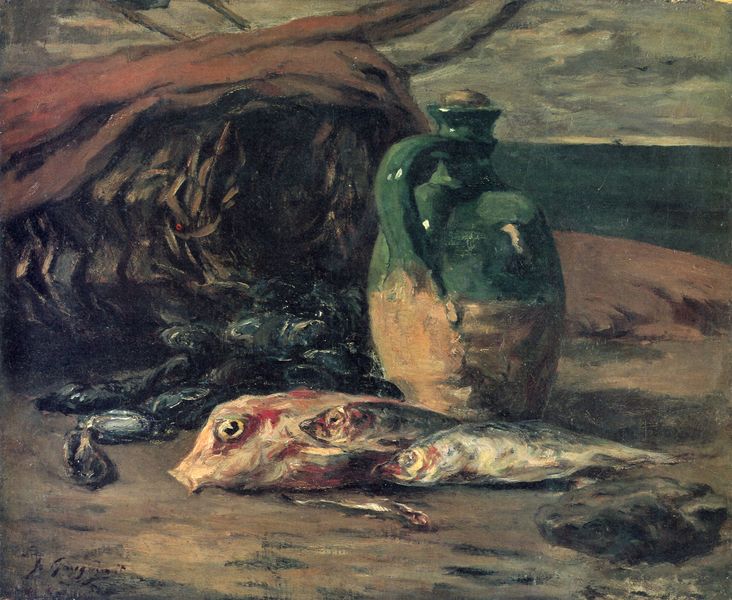
Titel: Stilleben mit Fischen
Künstler: Paul Gauguin
Standort: Göteborg
Institution: Göteborgs Konstmuseum
Schlagwörter: baum, blau, dunkel, felsen, gemälde, himmel, meer, schatten, umhang, wasser, weiß, wolken, cezanne, gelb, grün, impressionismus, landschaft, ocker, sand, see, ufer, braun, bunt, frankreich, grau, hell, licht, schwarz, tisch, rot, tier, tiere, tuch, wolke, beige, malerei, flasche, arm, augen, silber, stehen, stein, steine, tod, tot, holland, signatur, öl, baumstamm, erde, horizont, spiegelung, stamm, vögel, weite, pastos, boden, land, auge, realismus, reich, stoff, decke, drei, rosa, boot, sack, schuppen, henkel, kanne, keramik, krug, stilleben, stillleben, ton, küste, schiff, segel, strand, liegen, düster, fischer, netze, fels, lila, sonnenuntergang, violett, van gogh, ölgemälde, brandung, seile, essen, wein, duktus, monet, glanz, korb, glänzend, stopfen, ozean, fleisch, memento mori, blut, geflecht, gefäss, seil, pinselduktus, karaffe, fisch, verwesung, maul, geruch, hunger, reichtum, muschel, steingut, ausnehmen, fischerei, fang, austern, muscheln, armut, stier, korken, weinflasche, glasiert, glasur, netz, verschluss, reuse, tonkrug, fische, auster, vase, kiemen, gerippe, spachtel, fischfang, manet, rembrand, abstrackt, kadaver, gestank, spatel, blutig, frutti di mare, hering, poisson, gru, steinkrug, glaur, barsch, ölkanne, eingeweide, kork, horizpnt, pfropfen, eingeweise, drei fische, fischchen, kieme, mischeln, sardelle, hurensohn, reusce, eigeweide, himmel meer, fische flasche, roter fisch, miesmuscheln, weijn, grey